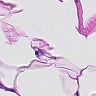
Metastatic tissue present: no